Question: '''
<ScrollView
xmlns:android="http://schemas.android.com/apk/res/android"
android:layout_height="match_parent"
android:layout_width="match_parent"
>
<LinearLayout
xmlns:tools="http://schemas.android.com/tools" android:layout_width="match_parent"
android:layout_height="match_parent"
android:orientation="vertical"
android:background="@drawable/divisionwise"
tools:context="historical.com.example.ahmed.historicalplacesbd.Division">
<ImageButton
android:id="@+id/dhaka"
android:layout_width="240dp"
android:layout_height="70dp"
android:layout_marginTop="20dp"
android:layout_gravity="center"
android:background="@drawable/divisionbtnone"/>
<ImageButton
android:id="@+id/chittagong"
android:layout_width="240dp"
android:layout_height="70dp"
android:layout_gravity="center"
android:layout_marginTop="10dp"
android:background="@drawable/chitta"/>
<ImageButton
android:id="@+id/sylhet"
android:layout_width="240dp"
android:layout_height="70dp"
android:layout_gravity="center"
android:layout_marginTop="10dp"
android:background="@drawable/sylh"/>
<ImageButton
android:id="@+id/khulna"
android:layout_width="240dp"
android:layout_height="60dp"
android:layout_gravity="center"
android:layout_marginTop="10dp"
android:background="@drawable/khuln"
/>
<ImageButton
android:id="@+id/rajshahi"
android:layout_width="240dp"
android:layout_height="70dp"
android:layout_gravity="center"
android:layout_marginTop="10dp"
android:background="@drawable/raj"/>
<ImageButton
android:id="@+id/barishal"
android:layout_width="240dp"
android:layout_height="70dp"
android:layout_gravity="center"
android:layout_marginTop="10dp"
android:background="@drawable/bari"/>
<ImageButton
android:id="@+id/rangpur"
android:layout_width="240dp"
android:layout_height="60dp"
android:layout_marginTop="10dp"
android:layout_gravity="center"
android:background="@drawable/rangpor"
/>
</LinearLayout>
</ScrollView>
'''
I used this code for adding a scrollview in my xml file.but I in my output I get a white screen which takes some place of my image and buttons. like this.

now how can I remove the extra blank space that is generated when I emulate my app.i want my image and other attributes to be presented on my app screen
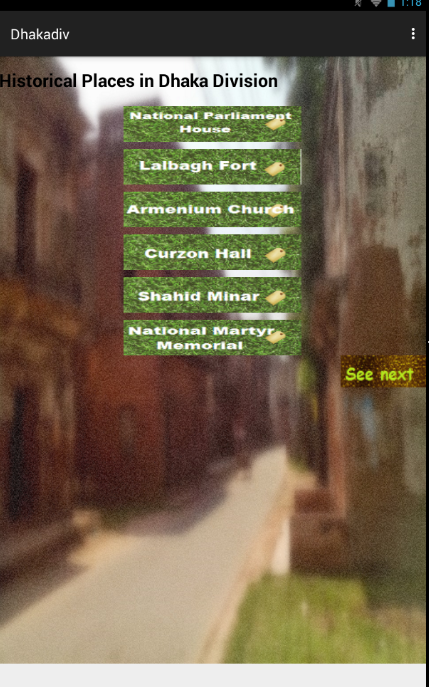
Answer: For making image to full screen please use 'android:background="@drawable/divisionwise" in scroll view instead of LinearLayout.'
'''
<ScrollView
xmlns:android="http://schemas.android.com/apk/res/android"
android:layout_height="match_parent"
android:layout_width="match_parent"
android:background="@drawable/divisionwise"
>
<LinearLayout
xmlns:tools="http://schemas.android.com/tools" android:layout_width="match_parent"
android:layout_height="wrap_content"
android:orientation="vertical"
tools:context="historical.com.example.ahmed.historicalplacesbd.Division">
</LinearLayout>
</ScrollView>
'''